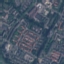
Label: Residential